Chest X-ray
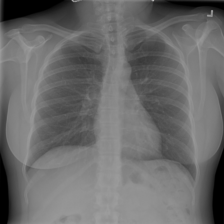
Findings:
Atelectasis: negative
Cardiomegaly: negative
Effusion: negative
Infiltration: negative
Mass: negative
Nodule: negative
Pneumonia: negative
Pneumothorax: negative
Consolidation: negative
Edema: negative
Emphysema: negative
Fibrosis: negative
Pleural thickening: negative
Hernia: negative